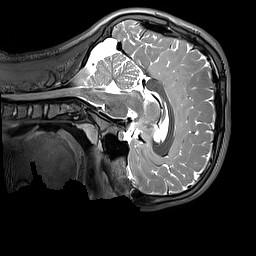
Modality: T2w
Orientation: sagittal
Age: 12
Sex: male
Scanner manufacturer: siemens
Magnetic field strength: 3 T
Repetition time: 3.2 s
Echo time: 0.408 s